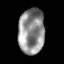
Tissue: lung
Cell type: Epithelial cells
Senescence score: 0.1695
Nuclear area (px): 1160
Mean DAPI intensity: 143.941